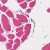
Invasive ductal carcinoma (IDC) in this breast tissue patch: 0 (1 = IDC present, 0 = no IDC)